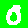
Digit: 0